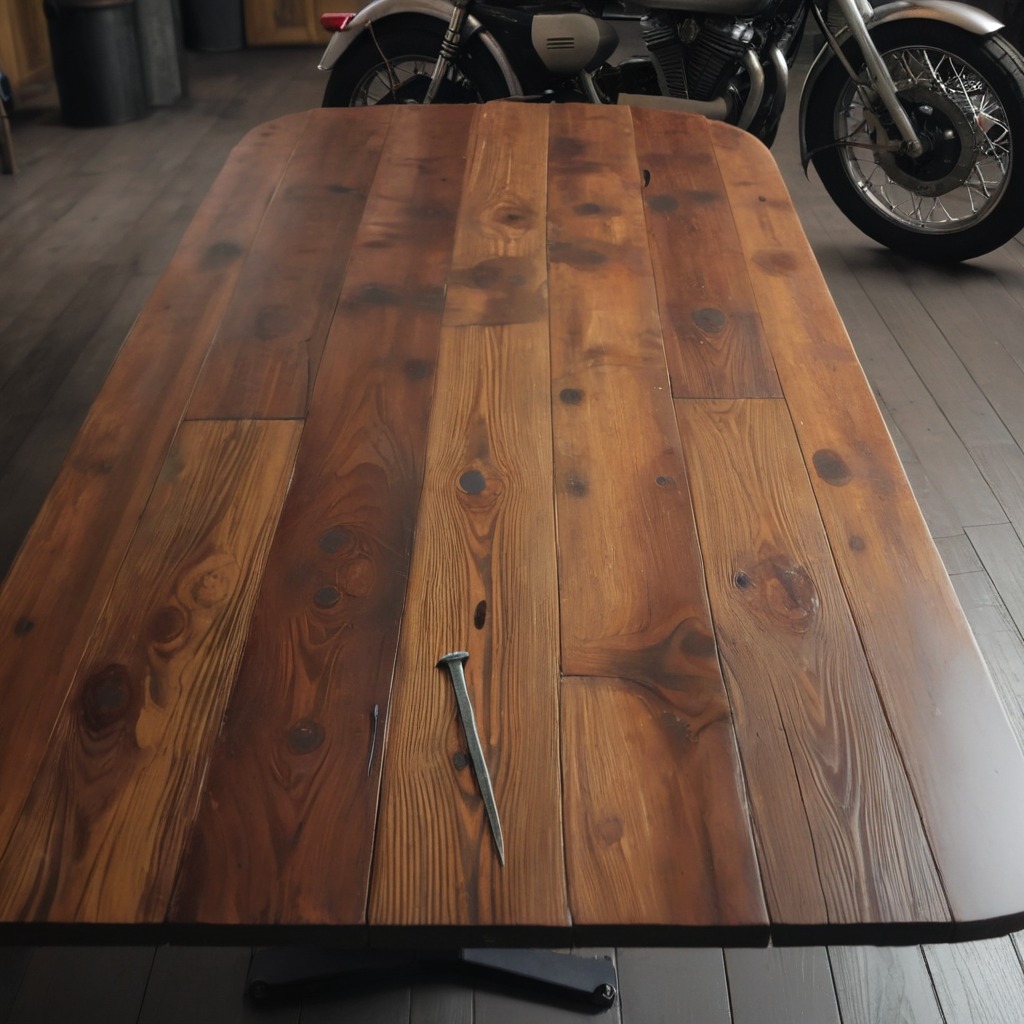
An iron nail is lying on the wooden table in the garage.